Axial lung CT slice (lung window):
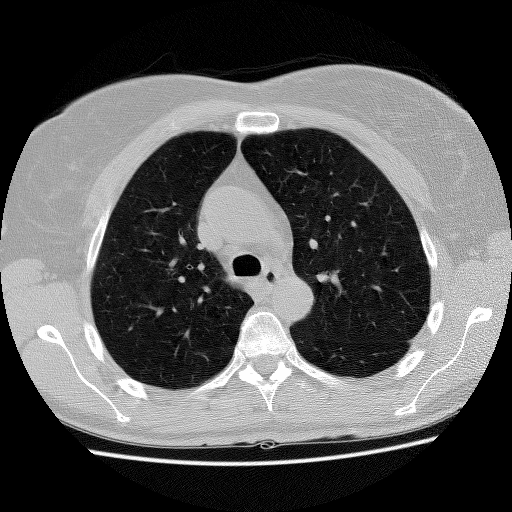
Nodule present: no